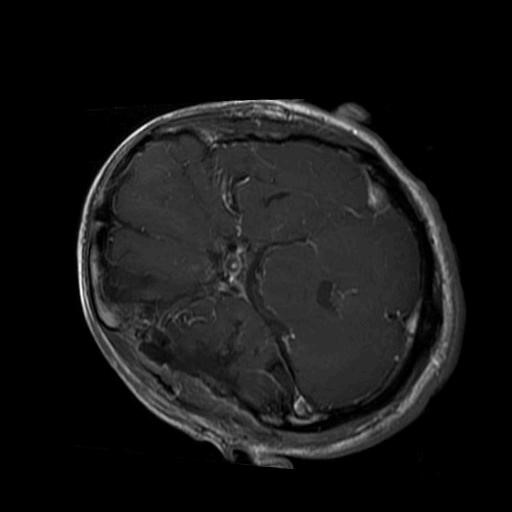
Label: brain_glioma